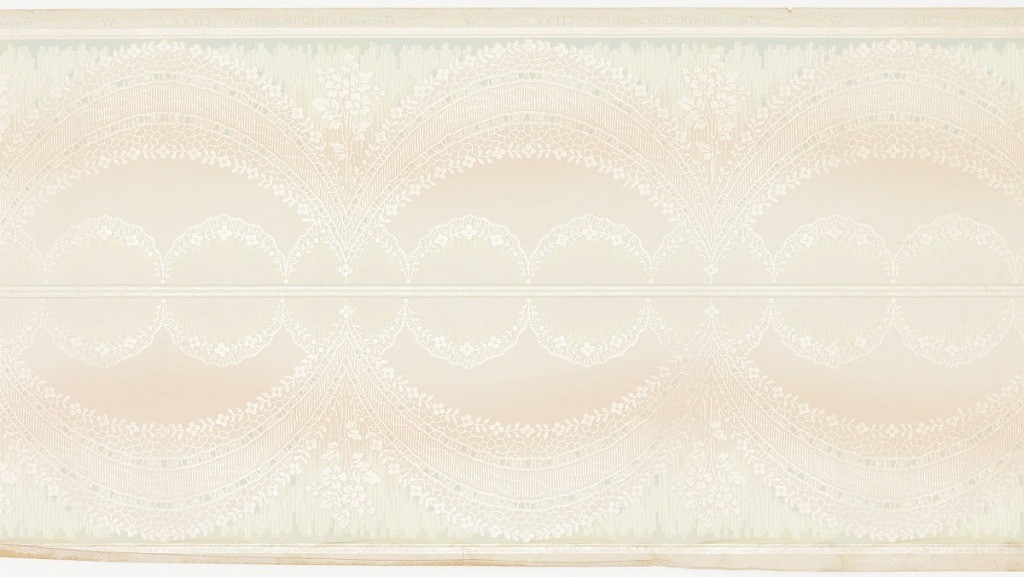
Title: Frieze
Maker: Pittsburg W.P. Co., 1896 – 1915
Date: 1905–1915
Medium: Machine-printed paper, liquid mica
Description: Borders printed two across the width(mirror). Floral and ribbon swags with multiple mosaic-like patterns. Floral bouquets suspend from swags and are surrounded by a blue-green and cream botchy vertical line pattern. Secondary smaller floral swags suspend from thin striping at top. Pink ground shades from light on the top and bottom to a dark band in the center. Printed in selvedge: "Pittsburg W. P. Co. New Brighton PA." "XXII3" "W".